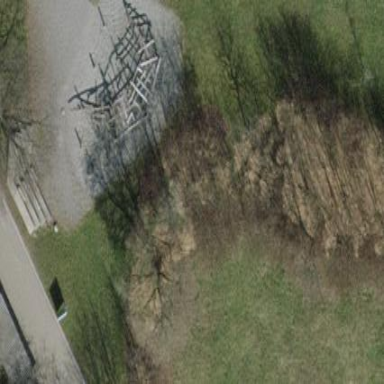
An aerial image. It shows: Playground area for leisure activities on the land.